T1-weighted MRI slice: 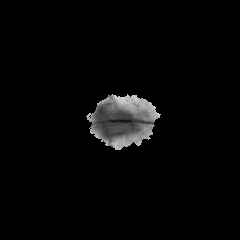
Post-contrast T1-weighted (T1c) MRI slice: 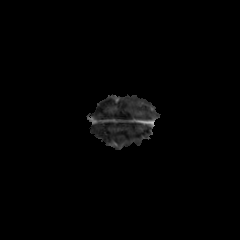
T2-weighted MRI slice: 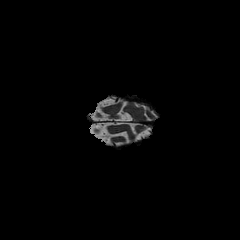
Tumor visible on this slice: no